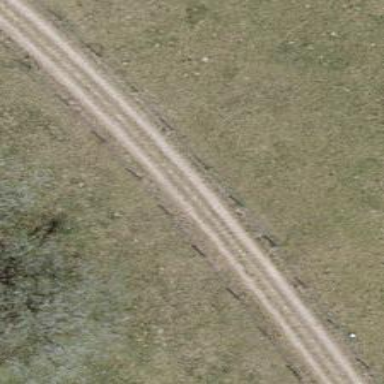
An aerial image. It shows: Track with grade3 tracktype.